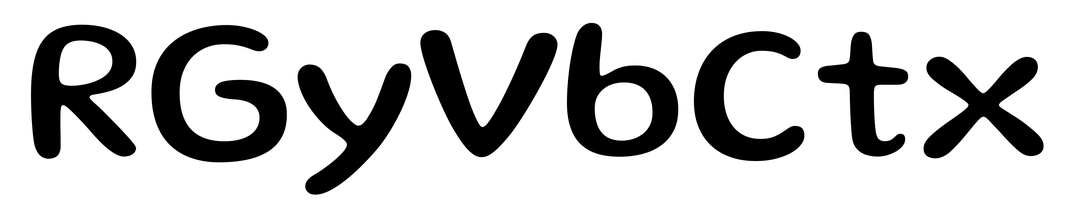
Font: Gluten_Regular